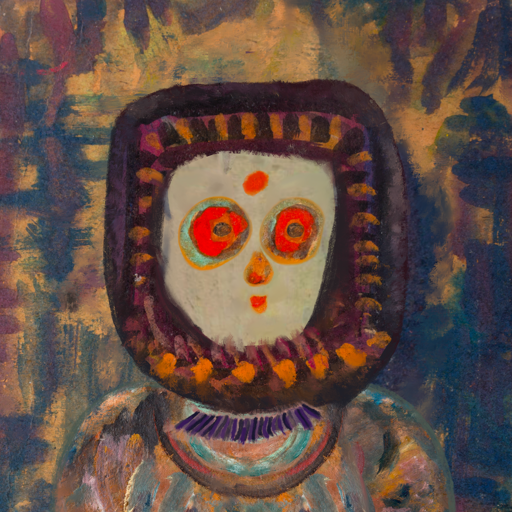
Background: InTheSun, Head And Neck Front: Hill_Girl, Face Front: Sisters, Bust: Boggyland, Hair Front: Doll, Head Accessory: Blank, Second Necklace: Blank, Necklace: HillGirl, Baby: Blank